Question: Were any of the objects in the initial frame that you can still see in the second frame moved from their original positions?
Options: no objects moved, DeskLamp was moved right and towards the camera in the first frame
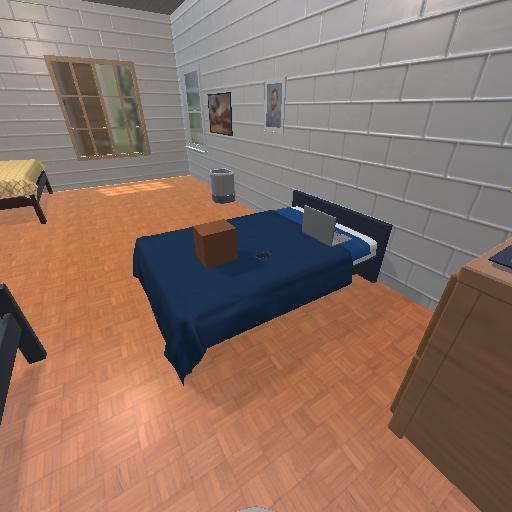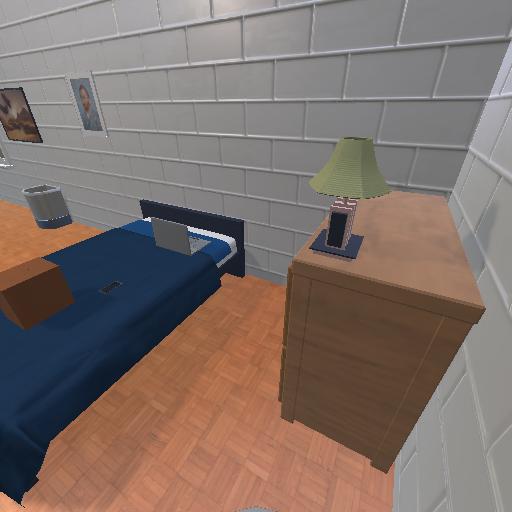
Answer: no objects moved